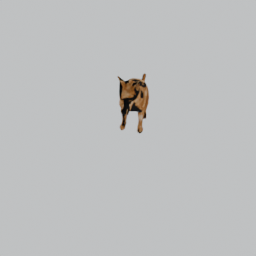
Label: animals